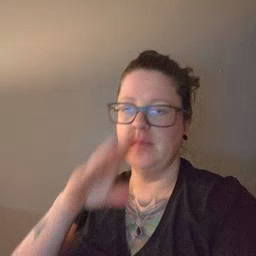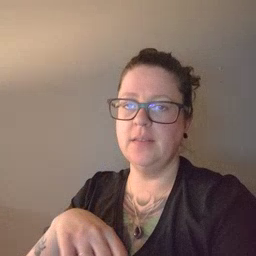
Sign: elephant